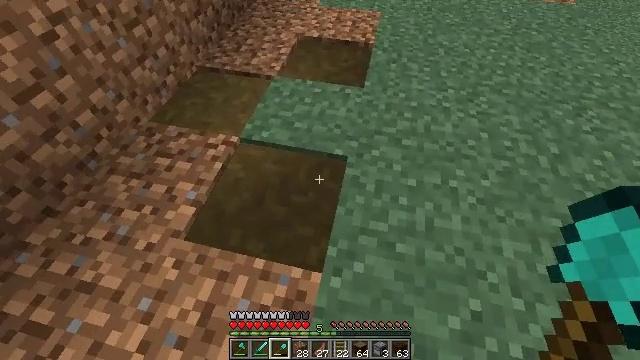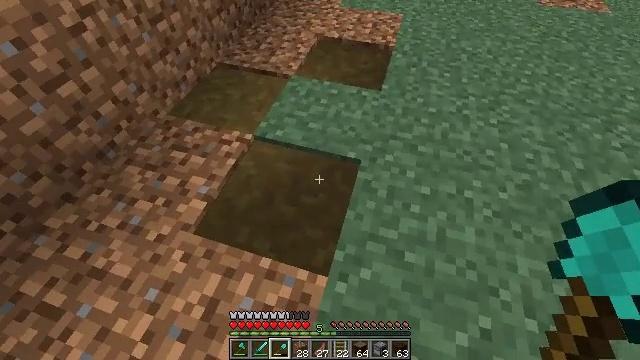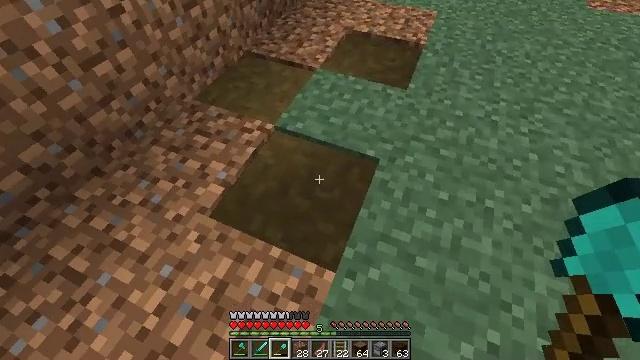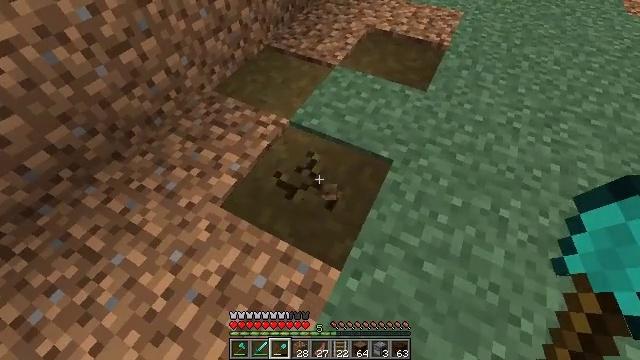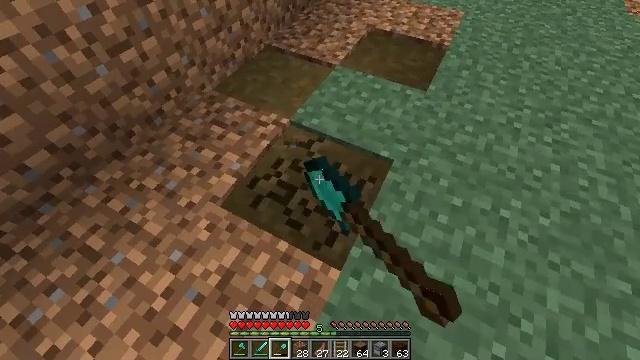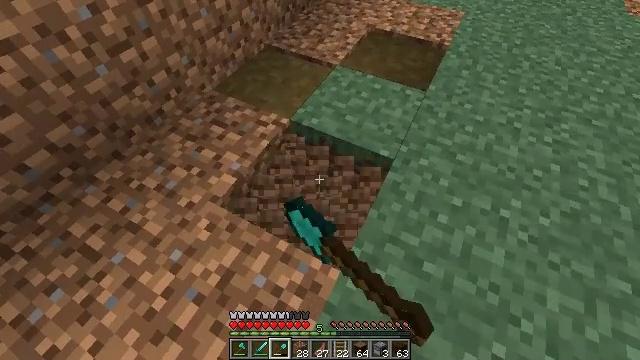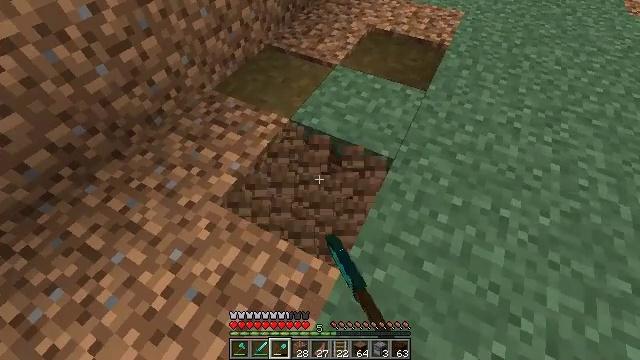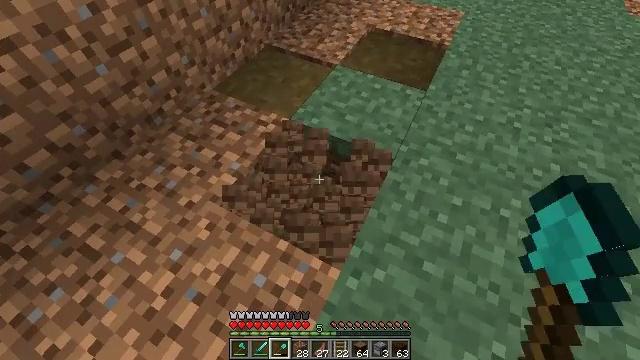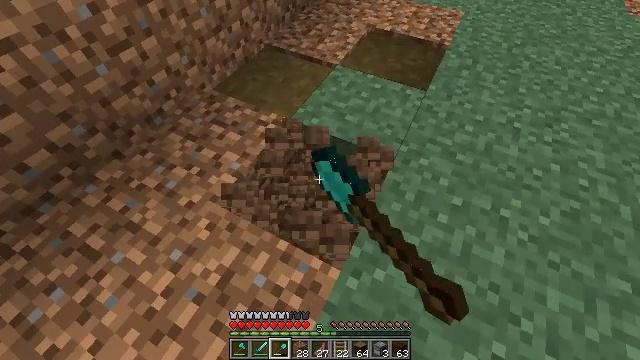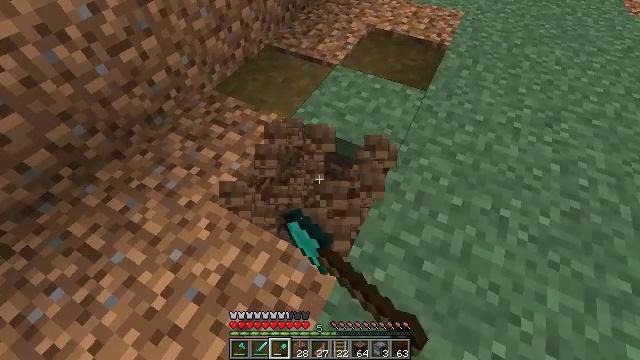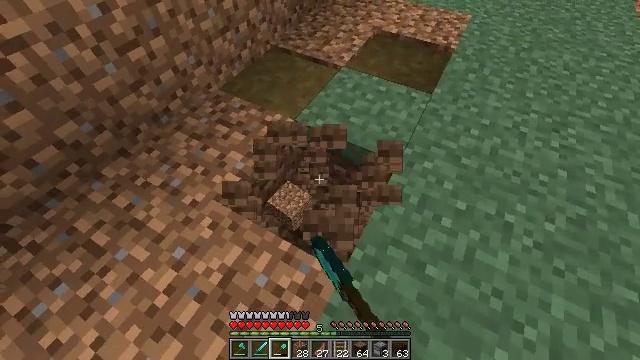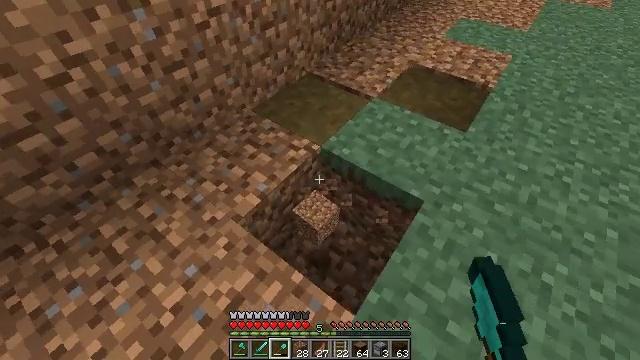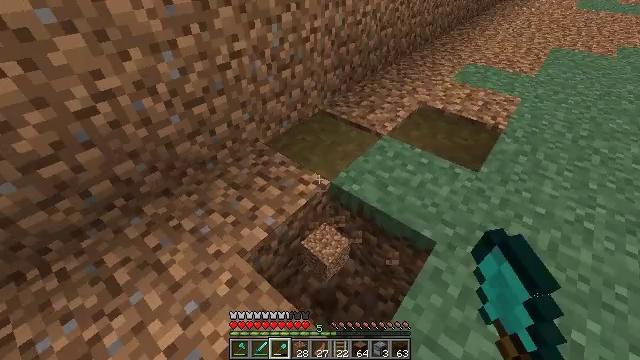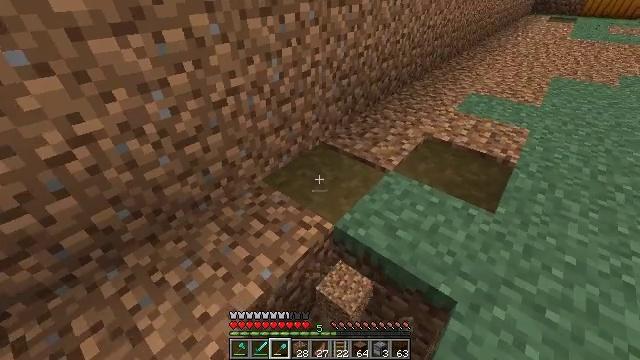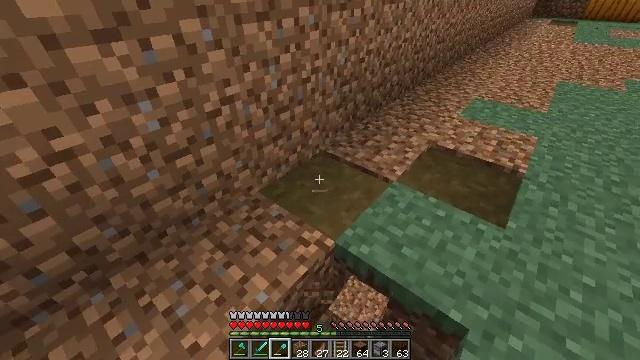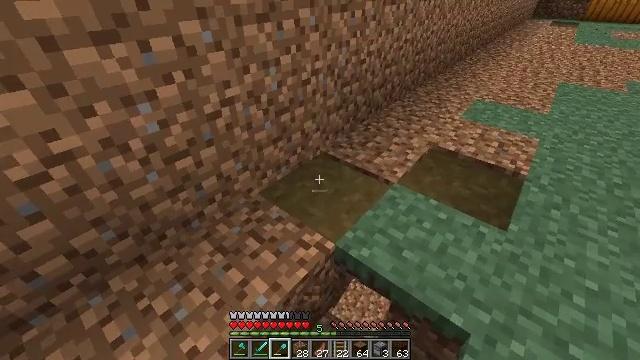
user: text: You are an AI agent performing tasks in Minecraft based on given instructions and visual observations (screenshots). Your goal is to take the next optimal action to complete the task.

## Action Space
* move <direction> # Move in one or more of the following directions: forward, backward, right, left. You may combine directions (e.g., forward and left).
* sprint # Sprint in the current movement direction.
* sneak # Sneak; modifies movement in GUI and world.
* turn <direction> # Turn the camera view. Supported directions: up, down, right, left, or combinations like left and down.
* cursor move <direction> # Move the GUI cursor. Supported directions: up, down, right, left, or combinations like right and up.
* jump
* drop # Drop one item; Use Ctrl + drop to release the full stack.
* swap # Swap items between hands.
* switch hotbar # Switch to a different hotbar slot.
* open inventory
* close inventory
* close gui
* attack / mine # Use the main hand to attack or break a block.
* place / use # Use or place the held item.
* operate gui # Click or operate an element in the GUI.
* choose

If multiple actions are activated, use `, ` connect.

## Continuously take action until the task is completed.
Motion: motion action
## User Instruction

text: Dig the grass path to transform it.
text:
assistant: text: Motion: turn left
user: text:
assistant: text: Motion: turn left and down
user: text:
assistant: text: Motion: turn left, attack / mine
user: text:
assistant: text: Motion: attack / mine
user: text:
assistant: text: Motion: attack / mine
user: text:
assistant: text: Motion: attack / mine
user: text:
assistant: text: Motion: attack / mine
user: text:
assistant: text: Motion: attack / mine
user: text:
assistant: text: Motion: attack / mine
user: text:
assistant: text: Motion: turn left, attack / mine
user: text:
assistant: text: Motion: move forward, turn left and up, attack / mine
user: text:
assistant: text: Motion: move forward, turn left and up
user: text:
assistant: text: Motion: move forward, turn up
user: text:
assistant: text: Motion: no_op
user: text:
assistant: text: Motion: no_op
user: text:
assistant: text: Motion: attack / mine
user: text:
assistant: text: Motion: attack / mine
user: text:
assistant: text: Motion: attack / mine
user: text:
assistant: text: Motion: attack / mine
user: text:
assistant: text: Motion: turn right and down, attack / mine
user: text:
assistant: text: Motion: turn right, attack / mine
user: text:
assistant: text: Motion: attack / mine
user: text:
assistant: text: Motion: attack / mine
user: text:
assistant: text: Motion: turn right, attack / mine
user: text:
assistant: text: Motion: turn right and up
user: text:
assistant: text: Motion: turn right and up
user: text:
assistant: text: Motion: no_op
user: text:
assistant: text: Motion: no_op
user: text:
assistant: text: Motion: no_op
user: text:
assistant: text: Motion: attack / mine